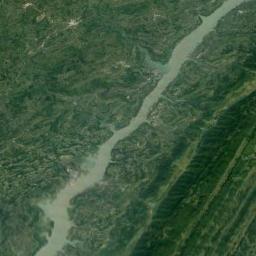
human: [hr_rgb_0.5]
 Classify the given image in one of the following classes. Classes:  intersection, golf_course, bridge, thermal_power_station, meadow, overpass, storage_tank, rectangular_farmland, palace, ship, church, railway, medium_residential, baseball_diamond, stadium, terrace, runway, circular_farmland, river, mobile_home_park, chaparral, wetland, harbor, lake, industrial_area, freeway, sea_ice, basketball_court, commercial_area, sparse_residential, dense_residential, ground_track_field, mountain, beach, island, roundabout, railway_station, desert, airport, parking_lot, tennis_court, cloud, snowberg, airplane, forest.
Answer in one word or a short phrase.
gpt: river